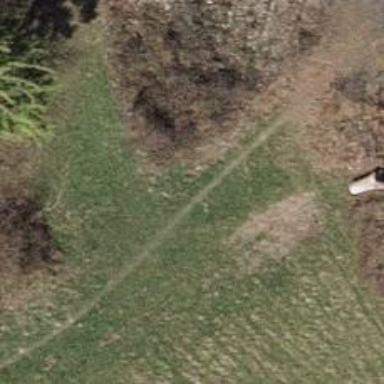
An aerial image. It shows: Path covered in grass.